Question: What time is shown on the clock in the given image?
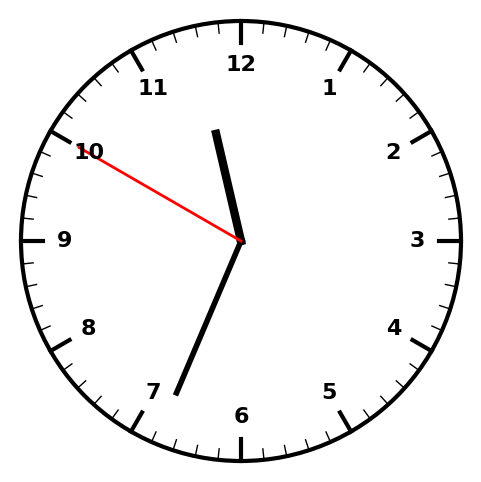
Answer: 11:33:50